Current action and preconditions to check: trajectory_clear

Your task: For each precondition in the list above, predict whether it will hold at this action.

Consider the current scene as observed from the mobile robot's camera, and analyze the predicted future states of all dynamic agents (e.g., people, animals, vehicles, or any moving entities) within the NEXT SECOND.

IMPORTANT: Only answer "very likely" if you are absolutely certain—based on strong, clear evidence—that a dynamic agent will violate the precondition in the predicted future state. Do NOT answer "very likely" for unlikely, ambiguous, or low-probability risks.

Ask yourself for each precondition: Is there a high probability, with clear and convincing evidence, that the predicted future states of any dynamic agent will interfere with the predicted future state of the currently executing action within the NEXT SECOND, causing that precondition to fail?

Assess the risk level based on these predictions. Use "likely" or "very likely" if motions create a clear risk of interference.

Use "neutral" or "improbable" if agents are nearby but their predicted paths are clearly diverging or non-conflicting.

Failure Risk Categories: "very improbable", "improbable", "neutral", "likely", "very likely"

Answer Format: Output ONLY the probability_of_failure value from these categories: "very improbable", "improbable", "neutral", "likely", "very likely"

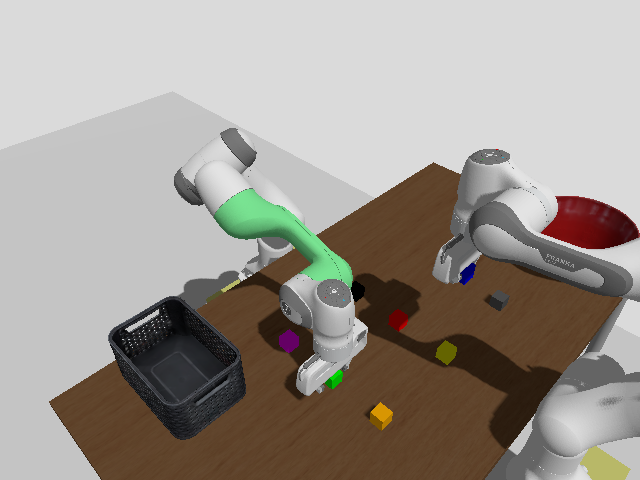

Answer: very improbable